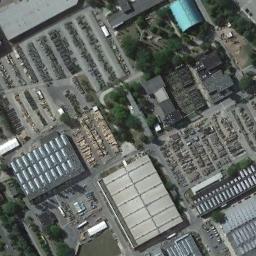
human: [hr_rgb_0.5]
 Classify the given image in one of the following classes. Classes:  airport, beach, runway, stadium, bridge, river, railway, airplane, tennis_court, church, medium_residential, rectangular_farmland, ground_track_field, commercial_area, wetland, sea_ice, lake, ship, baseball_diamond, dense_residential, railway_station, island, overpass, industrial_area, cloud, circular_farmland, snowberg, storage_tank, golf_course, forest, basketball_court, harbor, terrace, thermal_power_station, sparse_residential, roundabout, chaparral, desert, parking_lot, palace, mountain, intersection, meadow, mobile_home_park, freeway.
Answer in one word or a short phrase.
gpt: industrial_area